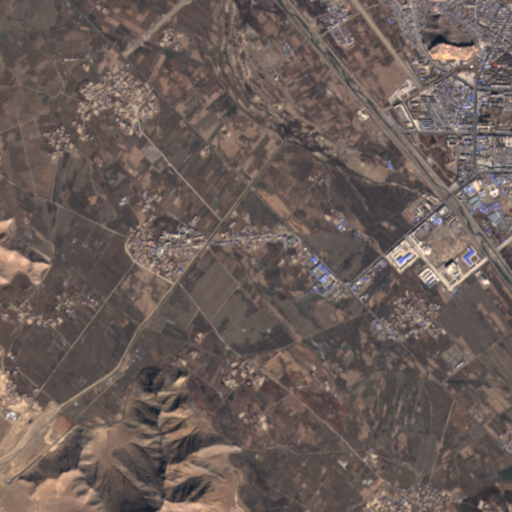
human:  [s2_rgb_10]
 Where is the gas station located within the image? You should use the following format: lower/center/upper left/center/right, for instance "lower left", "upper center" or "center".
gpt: The gas station is located in the center of the image.
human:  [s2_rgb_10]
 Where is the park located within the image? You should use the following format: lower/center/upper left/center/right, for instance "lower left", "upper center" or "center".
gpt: The park is located in the upper right of the image.
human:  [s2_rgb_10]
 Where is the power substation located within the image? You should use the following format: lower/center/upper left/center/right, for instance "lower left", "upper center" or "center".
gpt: The power substation is located in the center right of the image.
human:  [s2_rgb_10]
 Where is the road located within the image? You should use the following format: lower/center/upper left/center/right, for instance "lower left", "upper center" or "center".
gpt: There is no road in the image.